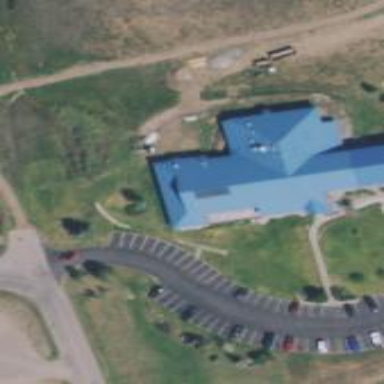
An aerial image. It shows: Building that houses fitness center.